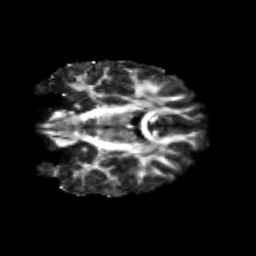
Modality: FA
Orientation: coronal
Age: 23
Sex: male
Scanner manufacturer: siemens
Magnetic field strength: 3 T
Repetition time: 3.5 s
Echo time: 0.125 s